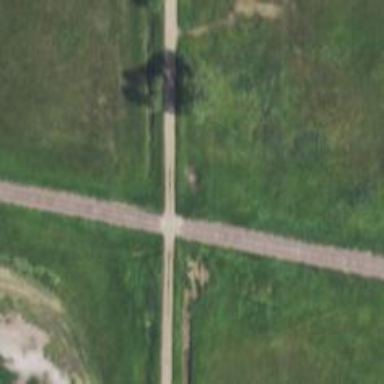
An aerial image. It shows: Railway level crossing.